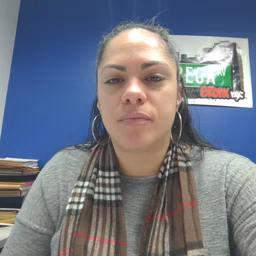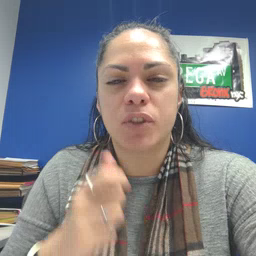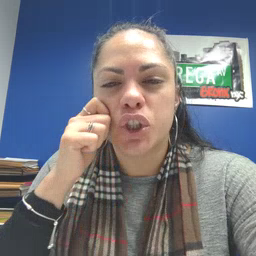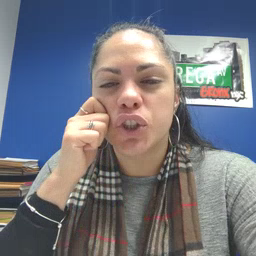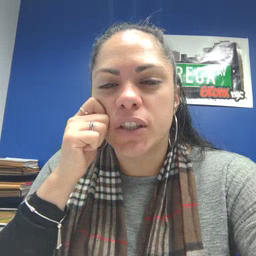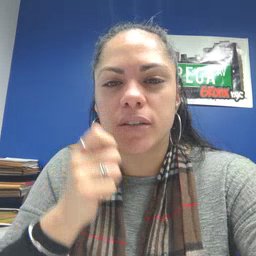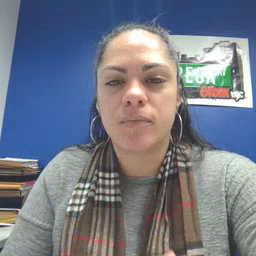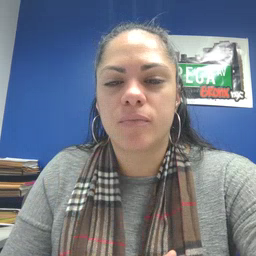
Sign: cheek